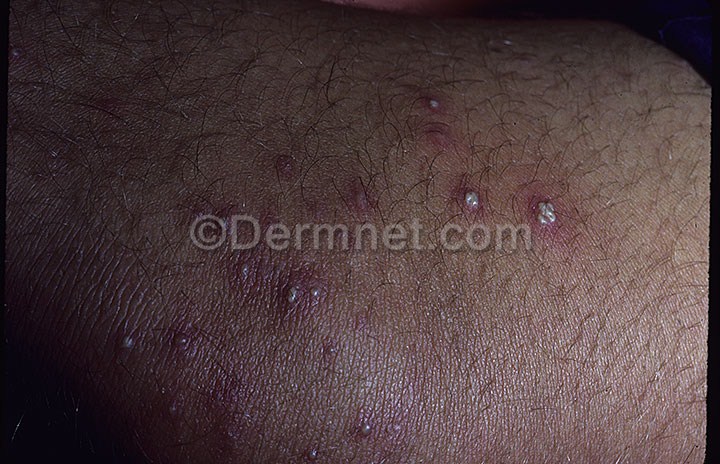
Disease: Scabies Lyme Disease and other Infestations and Bites